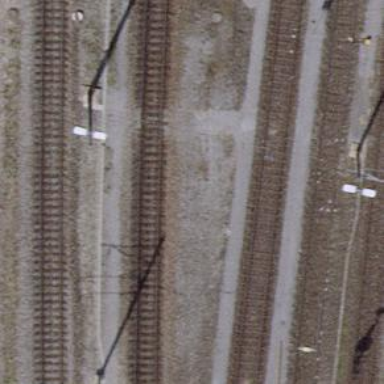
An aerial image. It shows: Railway track with contact lines for electrification.